Question: I have two ListView in an XML, namely & . They are placed horizontally.
I fill these ListViews from a web service.
When the Activity loads, i call the web service to get data for . when i receive , i then load the for the first program in the retrieved list. and set the 's first item as selected/highlighted, to show user that the loaded are for this Program item. I set it as follows:
'''
private void highlightSelectedProgram(int _previousSelectedProgramIndex, int _currentSelectedProgramIndex) {
ListView allProgramsList = (ListView) findViewById(R.id.allProgramsList);
//Get the last selected List Item
View selectedChild = allProgramsList
.getChildAt(_currentSelectedProgramIndex);
//_previousSelectedProgramIndex & _currentSelectedProgramIndex are to keep track
//of currently/previously selected PROGRAM index
if (selectedChild != null) {
// get selected shape
Drawable shape = getResources().getDrawable(
R.drawable.selected_item_selector);
//change selected item background to be highlighted
selectedChild.setBackgroundDrawable(shape);
//change previous item, if any (is not -1), to normal state
if (_previousSelectedProgramIndex != ._currentSelectedProgramIndex && _previousSelectedProgramIndex != -1) {
TextView previousChild = (TextView) allProgramsList
.getChildAt(_previousSelectedProgramIndex);
previousChild.setBackgroundResource(R.drawable.item_selector);
}
}
}
'''
I call this method when user clicks on list item to highlight the item whose are being loaded in listview.
It looks like the following image.

Issues occur ONLY when the ListView has more items then its visible area. So when i click the first item, it background is changed by the above code BUT some other item , which is among the invisible items, also changes the background. WHY??
I think i have missed some thing OR handling the initially invisible list items is different.
You can guide me to a way where i can declare a background selector for that item which is CLICKED ... and only the clicked item remain highlighted .. So if user clicks on some other item in the list which is among the hidden items, then that item becomes highlighted... so there must be a single HIGHLIGHTED item at any time in the list ... This will be great If its possible.
any help is greatly appreciated as the release date is close.
Thanks
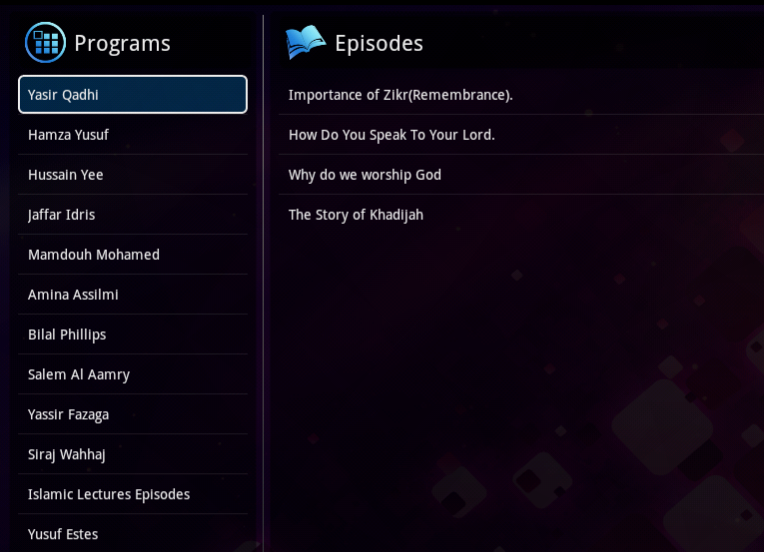
Answer: use something like:
'''
lvPrograms.setChoiceMode(ListView.CHOICE_MODE_SINGLE);
lvPrograms.setSelector(R.drawable.programs_background);
'''
programs_background.xml
'''
<selector xmlns:android="http://schemas.android.com/apk/res/android">
<item android:state_activated="true" android:drawable="@drawable/shape" />
</selector>
'''